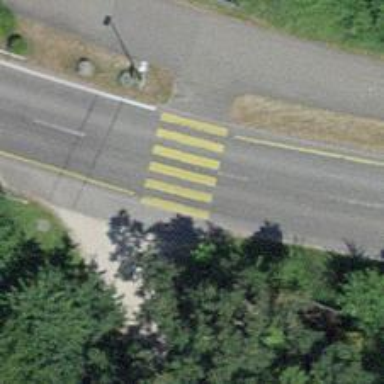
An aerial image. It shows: Unmarked road crossing.